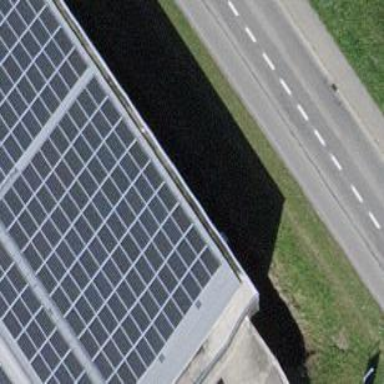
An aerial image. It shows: Solar power generator utilizing photovoltaic technology with solar photovoltaic panels.